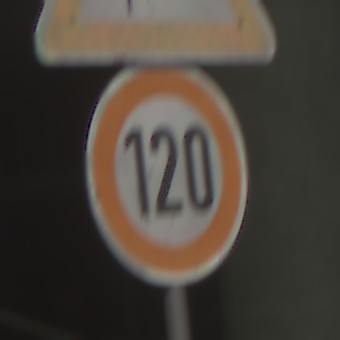
Verkehrszeichen: Geschwindigkeit120
Zusatzzeichen oben: SeitenwindVonLinks
Umgebung: Outdoor, Urban
Tageszeit: MorningAfternoon
Wetter: PartlyCloudy
Licht: Natural
Jahreszeit: NotSpecified
Kontrast: HighContrast